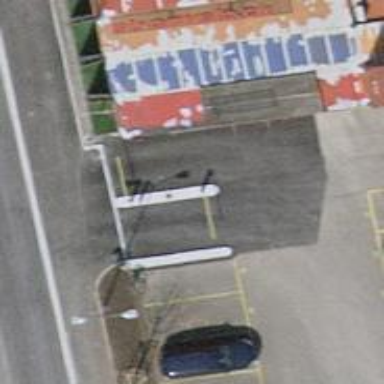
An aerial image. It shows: Car-sharing service available at this location.